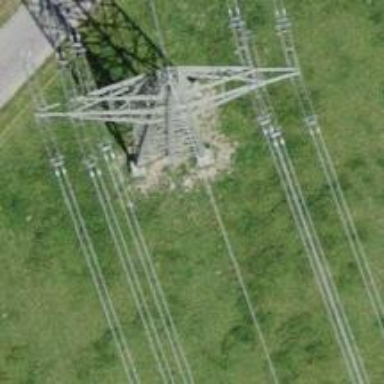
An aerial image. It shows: Towering power structure.